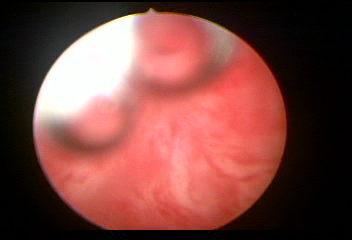
Modality: WLC
Class: Normal mucosa
Bladder cancer association: No